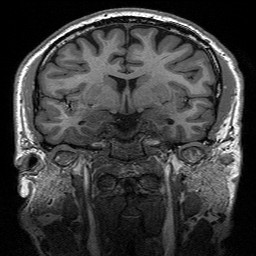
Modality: T1w
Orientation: sagittal
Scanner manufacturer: siemens
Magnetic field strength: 3 T
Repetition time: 2.3 s